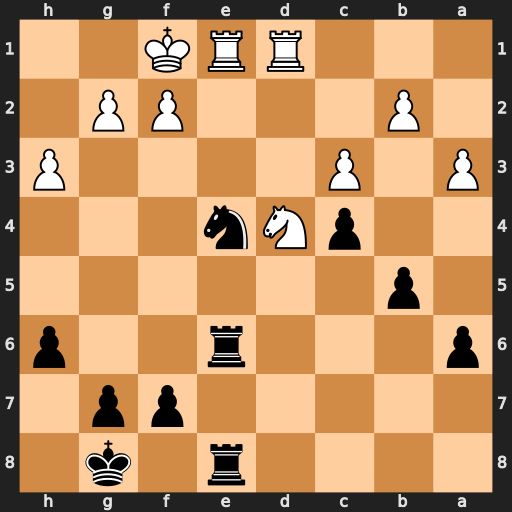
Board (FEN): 4r1k1/5pp1/p3r2p/1p6/2pNn3/P1P4P/1P3PP1/3RRK2
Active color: b
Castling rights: -
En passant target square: -
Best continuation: Nd2+ Kg1 Rxe1+ Rxe1 Rxe1+